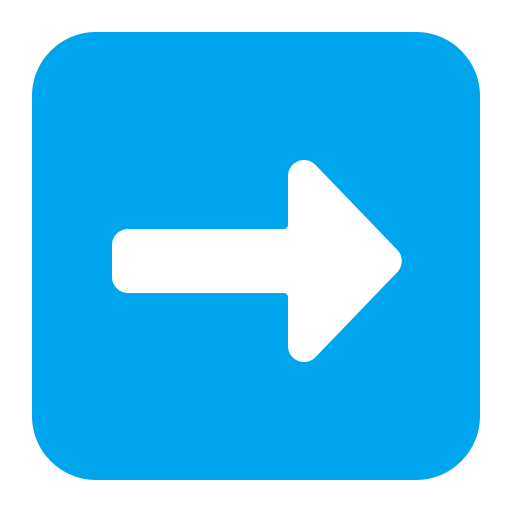
right arrow flat